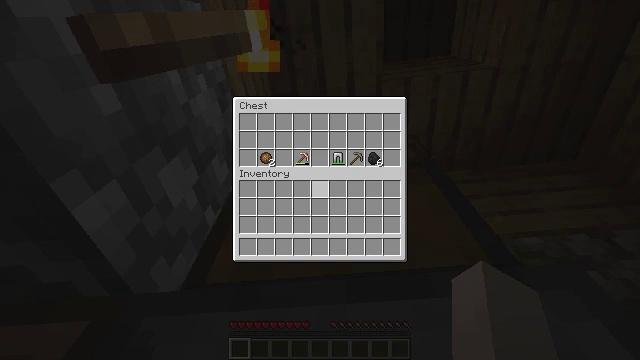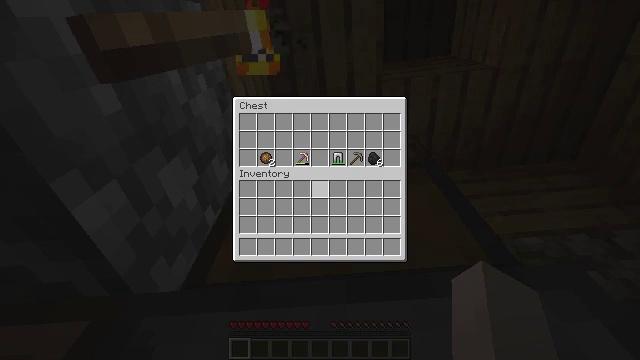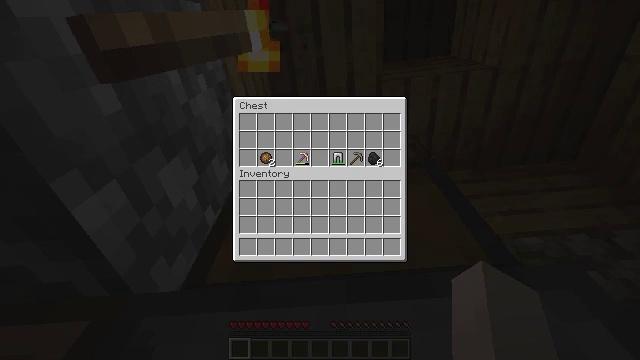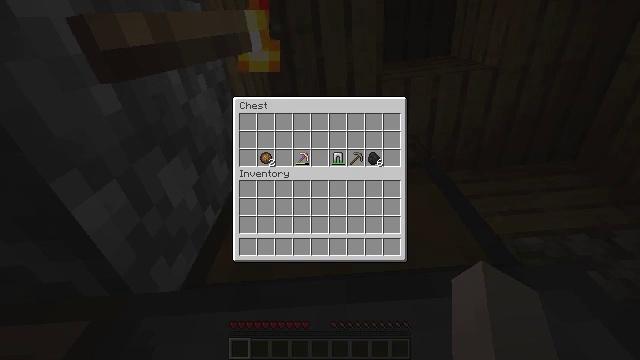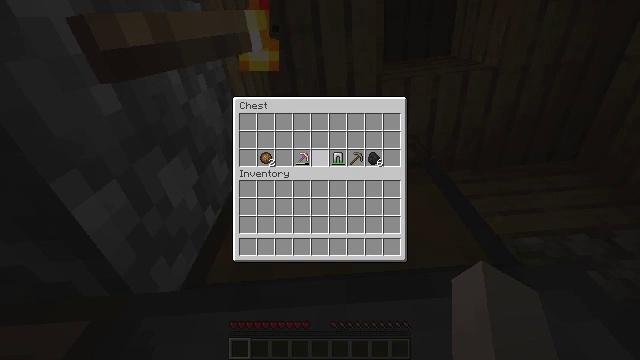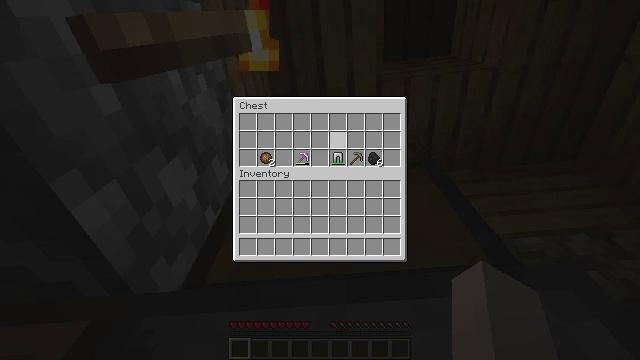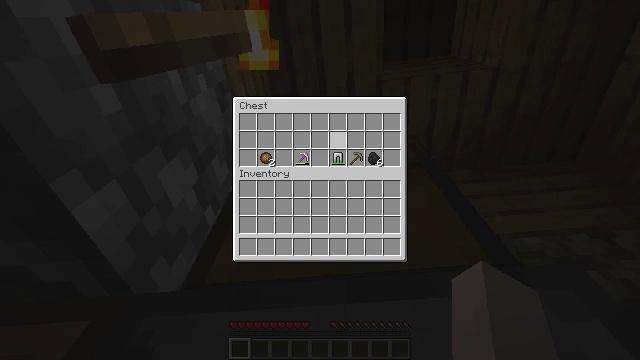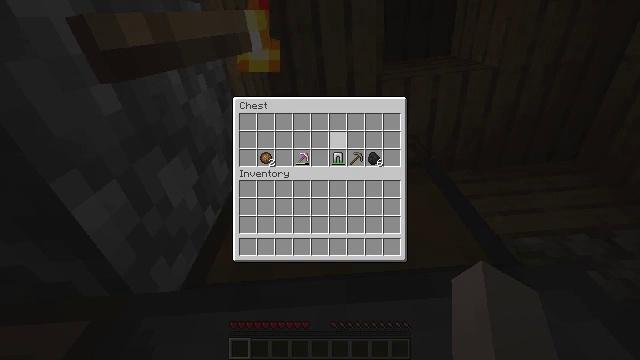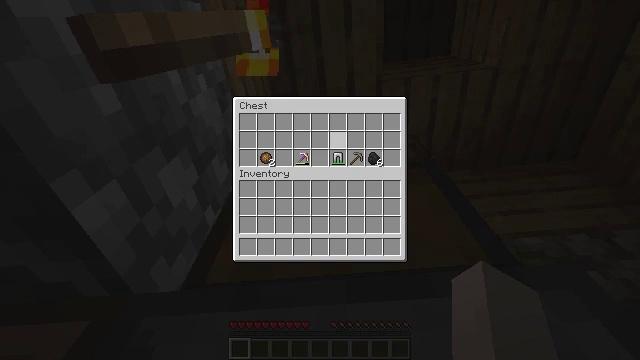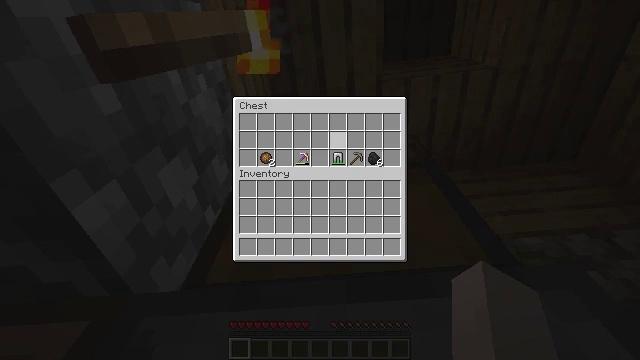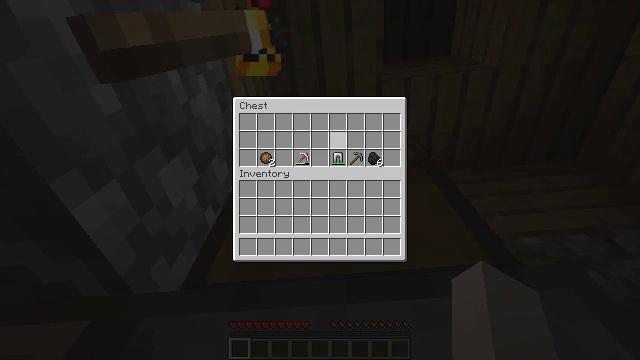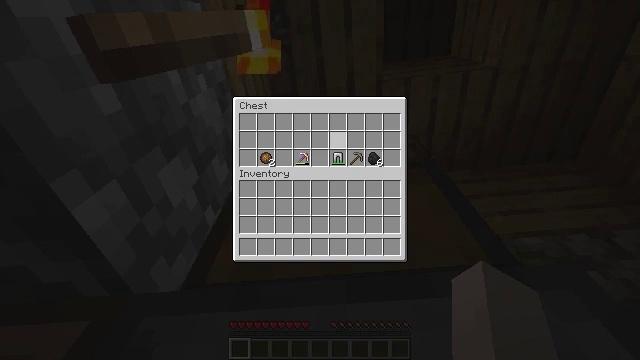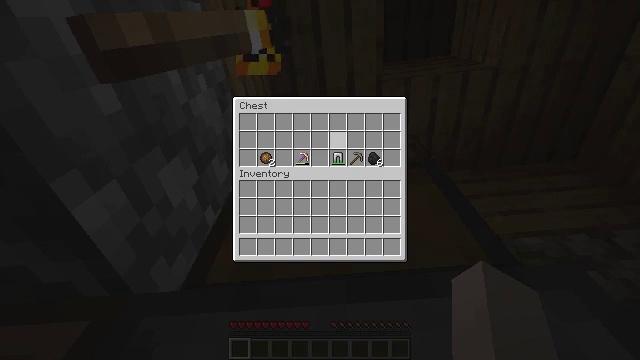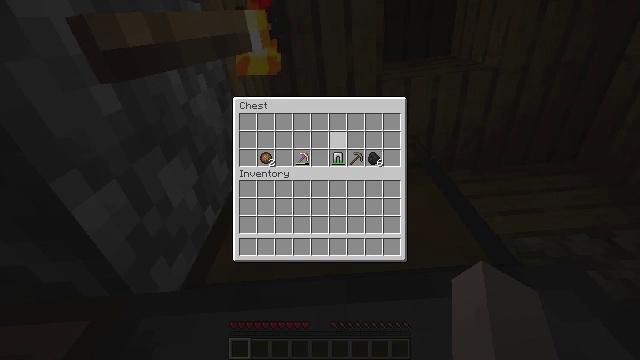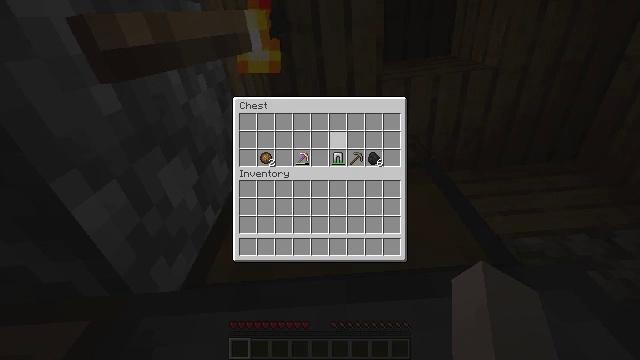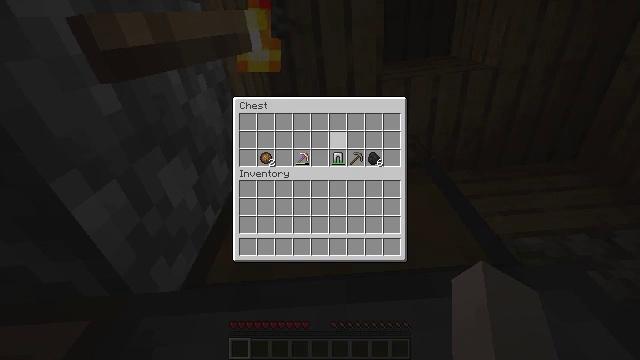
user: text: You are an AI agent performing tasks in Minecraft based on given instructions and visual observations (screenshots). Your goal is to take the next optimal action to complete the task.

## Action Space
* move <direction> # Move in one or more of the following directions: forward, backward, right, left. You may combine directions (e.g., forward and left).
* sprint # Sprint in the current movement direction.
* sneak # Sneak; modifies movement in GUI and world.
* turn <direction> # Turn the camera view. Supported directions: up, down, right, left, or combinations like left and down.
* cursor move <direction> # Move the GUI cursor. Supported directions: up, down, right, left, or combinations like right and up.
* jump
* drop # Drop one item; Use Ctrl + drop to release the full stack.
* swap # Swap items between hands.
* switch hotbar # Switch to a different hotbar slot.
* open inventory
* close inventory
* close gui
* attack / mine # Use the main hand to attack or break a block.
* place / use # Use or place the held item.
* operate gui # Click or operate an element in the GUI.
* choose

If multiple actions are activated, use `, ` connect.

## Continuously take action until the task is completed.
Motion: motion action
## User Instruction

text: Mine cobblestone underground.
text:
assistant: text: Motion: no_op
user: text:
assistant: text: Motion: no_op
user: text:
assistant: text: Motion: no_op
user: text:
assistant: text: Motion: turn up
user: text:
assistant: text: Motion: turn up
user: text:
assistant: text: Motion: turn up
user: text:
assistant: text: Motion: no_op
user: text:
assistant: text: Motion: no_op
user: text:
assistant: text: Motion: no_op
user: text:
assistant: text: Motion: no_op
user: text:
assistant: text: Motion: no_op
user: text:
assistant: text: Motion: no_op
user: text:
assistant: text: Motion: no_op
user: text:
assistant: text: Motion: no_op
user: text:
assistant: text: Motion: no_op
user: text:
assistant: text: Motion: no_op
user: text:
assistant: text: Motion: no_op
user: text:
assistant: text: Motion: no_op
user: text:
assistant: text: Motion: no_op
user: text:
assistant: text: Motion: no_op
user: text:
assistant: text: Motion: turn down
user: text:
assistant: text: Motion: turn down
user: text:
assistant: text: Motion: no_op
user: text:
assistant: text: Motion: no_op
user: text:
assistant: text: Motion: no_op
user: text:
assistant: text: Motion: no_op
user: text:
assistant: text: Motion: no_op
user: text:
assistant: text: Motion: no_op
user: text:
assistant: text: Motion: no_op
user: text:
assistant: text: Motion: no_op